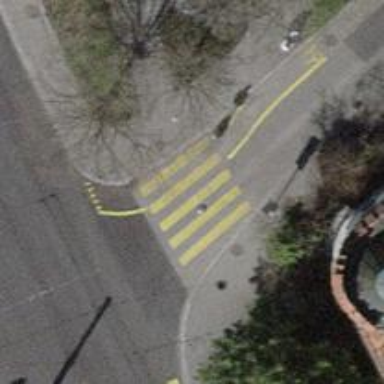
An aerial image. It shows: Kerb barrier.